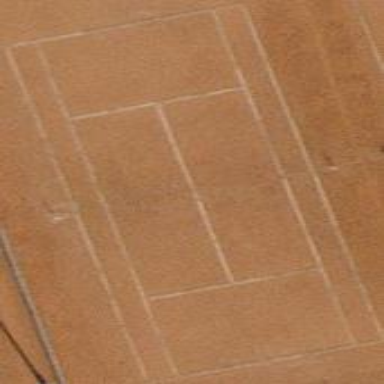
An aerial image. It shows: Tennis court on pitch.